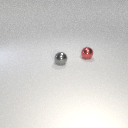
small red metal sphere to the right of small gray metal sphere